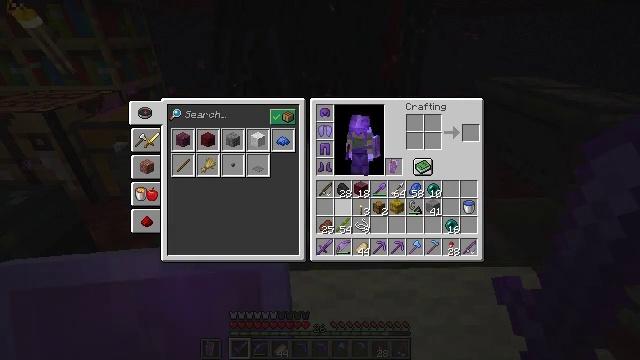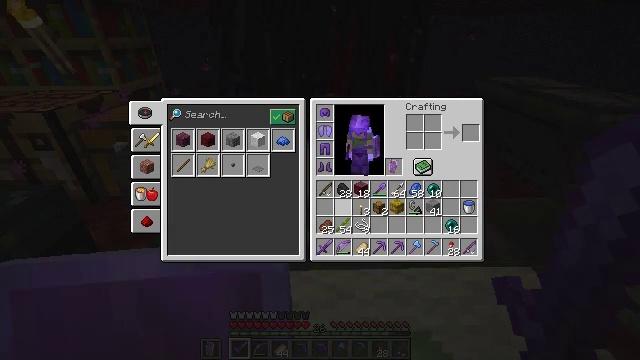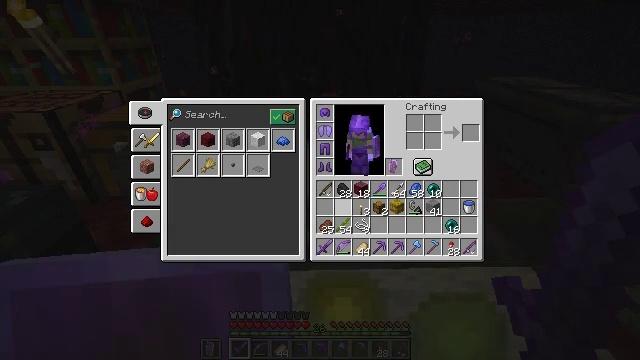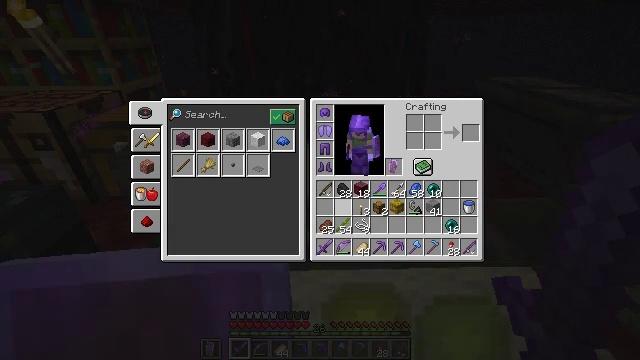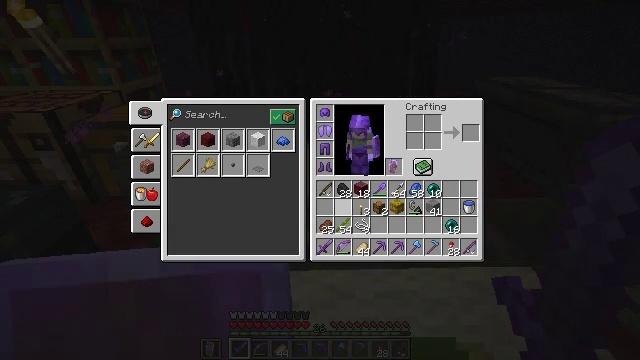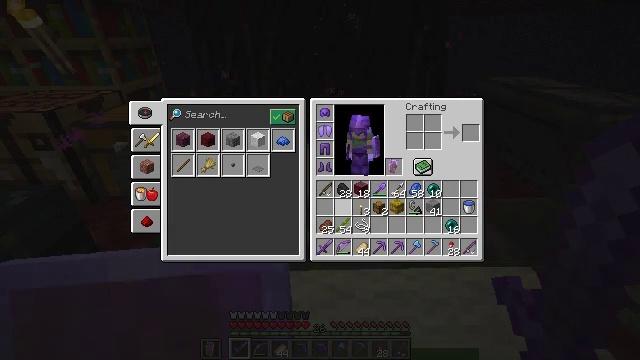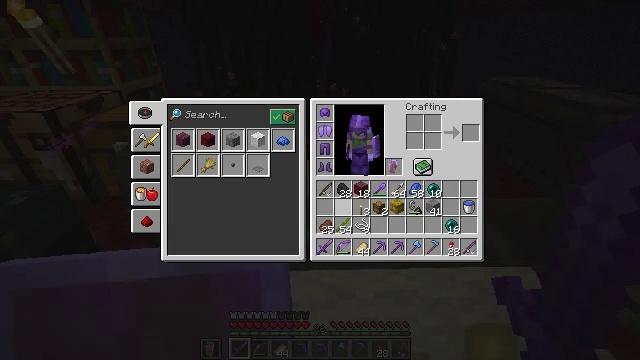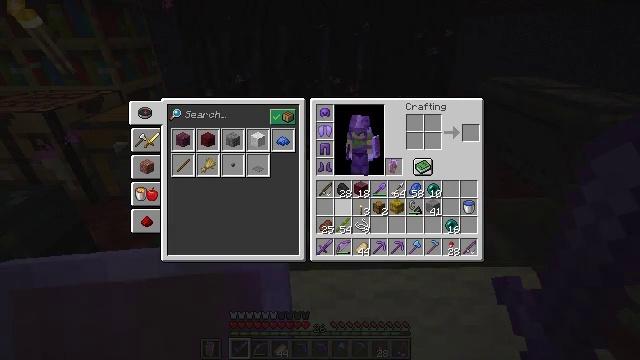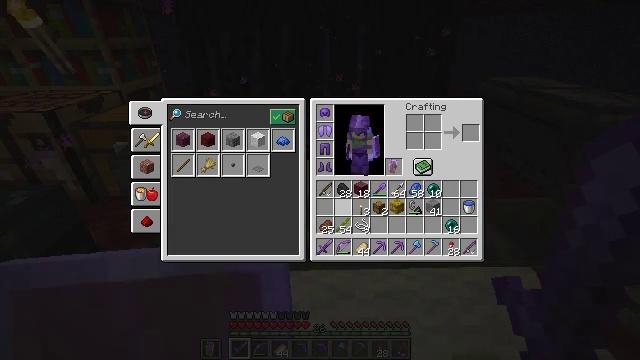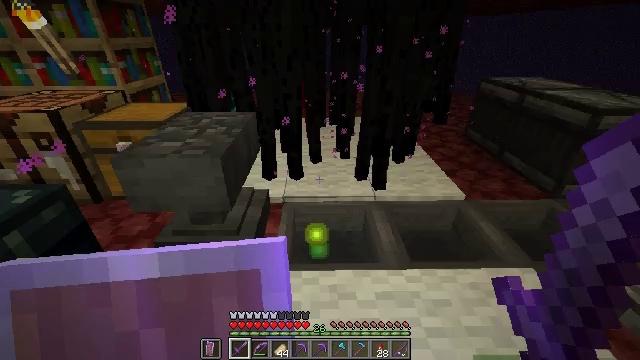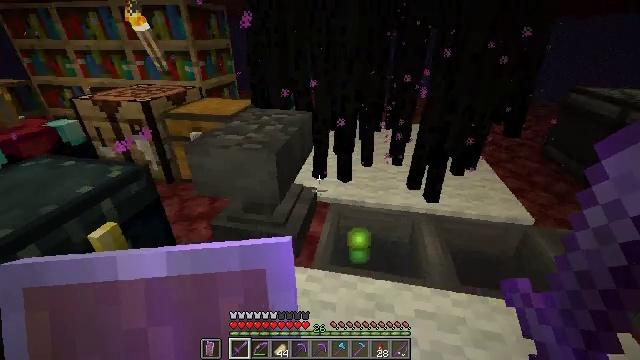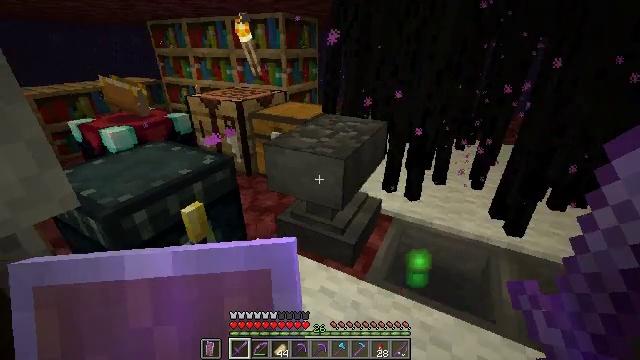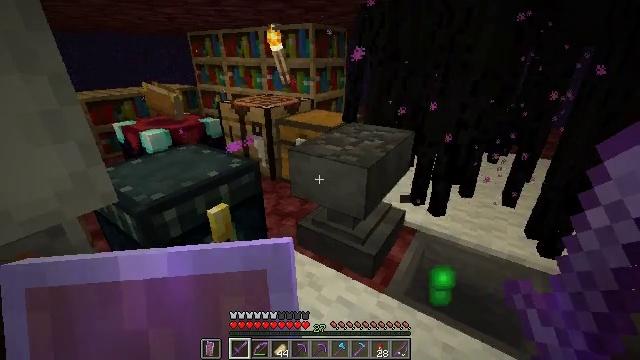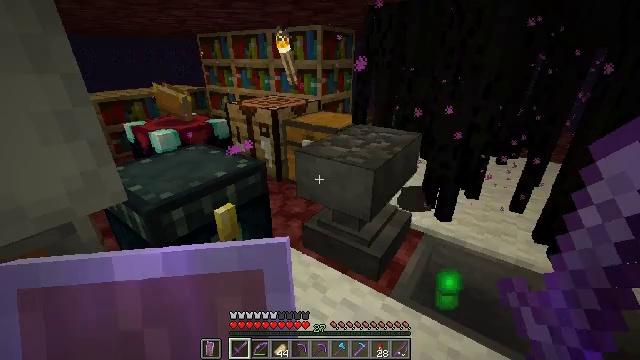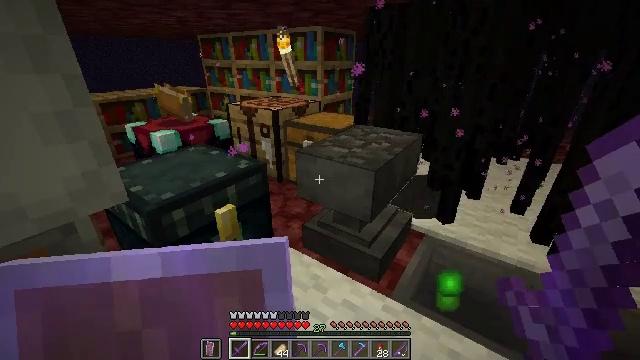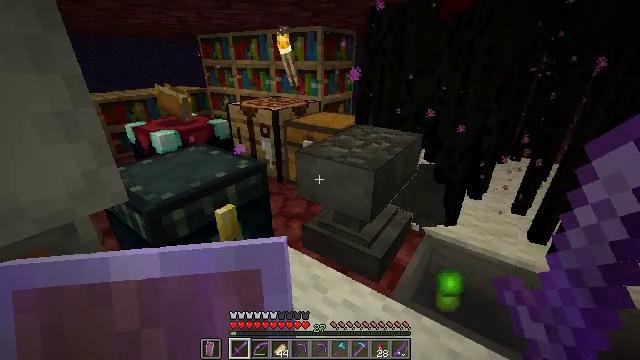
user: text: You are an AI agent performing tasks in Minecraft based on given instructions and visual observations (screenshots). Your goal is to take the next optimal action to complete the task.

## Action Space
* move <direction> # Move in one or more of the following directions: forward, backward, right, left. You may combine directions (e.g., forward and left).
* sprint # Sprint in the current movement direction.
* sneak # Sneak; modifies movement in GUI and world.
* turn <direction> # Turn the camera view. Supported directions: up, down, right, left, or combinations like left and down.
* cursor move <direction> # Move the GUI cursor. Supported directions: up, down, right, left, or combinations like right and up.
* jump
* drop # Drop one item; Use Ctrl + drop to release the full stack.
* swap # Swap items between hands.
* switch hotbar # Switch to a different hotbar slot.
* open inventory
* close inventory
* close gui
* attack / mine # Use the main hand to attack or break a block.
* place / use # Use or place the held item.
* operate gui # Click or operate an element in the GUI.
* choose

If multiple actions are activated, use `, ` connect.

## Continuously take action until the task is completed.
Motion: motion action
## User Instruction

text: Deposit the white shulker box into your inventory by mining.
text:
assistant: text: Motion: no_op
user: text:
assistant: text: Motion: no_op
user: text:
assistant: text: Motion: no_op
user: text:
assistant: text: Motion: no_op
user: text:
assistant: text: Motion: no_op
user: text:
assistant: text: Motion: no_op
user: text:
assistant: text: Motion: no_op
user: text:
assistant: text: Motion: no_op
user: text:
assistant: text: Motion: no_op
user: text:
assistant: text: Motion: turn left
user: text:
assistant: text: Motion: turn left and up
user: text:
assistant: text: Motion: turn left and up
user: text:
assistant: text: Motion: turn left
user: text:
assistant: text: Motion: no_op
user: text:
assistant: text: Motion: no_op
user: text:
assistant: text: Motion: no_op
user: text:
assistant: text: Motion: no_op
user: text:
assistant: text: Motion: no_op
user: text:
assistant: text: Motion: no_op
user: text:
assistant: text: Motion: no_op
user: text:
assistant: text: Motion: no_op
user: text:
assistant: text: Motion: move forward
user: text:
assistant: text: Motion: move forward
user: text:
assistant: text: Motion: move forward
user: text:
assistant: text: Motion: move forward
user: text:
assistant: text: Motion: move forward
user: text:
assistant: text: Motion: turn left
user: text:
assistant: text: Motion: turn left
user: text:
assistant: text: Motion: turn left and up
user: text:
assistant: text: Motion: no_op